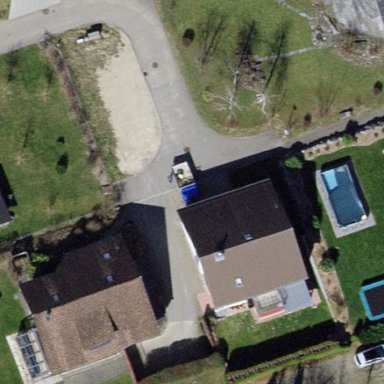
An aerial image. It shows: Gabled roofed house.